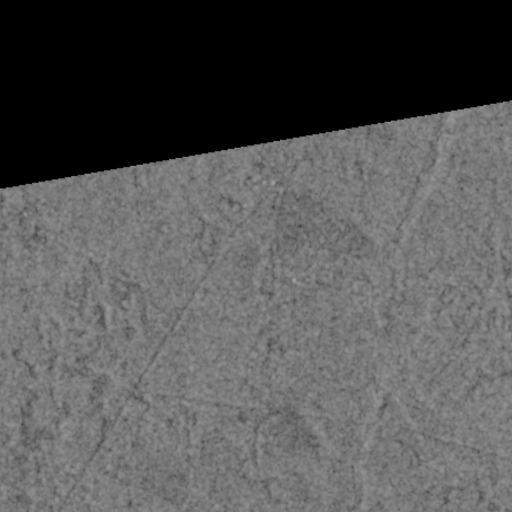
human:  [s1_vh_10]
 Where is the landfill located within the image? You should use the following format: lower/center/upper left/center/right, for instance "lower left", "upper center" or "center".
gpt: The landfill is located in the center of the image.
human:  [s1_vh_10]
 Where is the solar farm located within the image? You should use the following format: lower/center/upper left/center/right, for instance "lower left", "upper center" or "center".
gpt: The solar farm is located in the center right of the image.
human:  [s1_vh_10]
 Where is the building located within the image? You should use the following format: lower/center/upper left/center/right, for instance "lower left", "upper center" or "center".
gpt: The building is located in the lower center of the image.
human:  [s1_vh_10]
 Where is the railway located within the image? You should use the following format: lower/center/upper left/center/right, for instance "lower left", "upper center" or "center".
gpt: The railway is located in the right of the image.
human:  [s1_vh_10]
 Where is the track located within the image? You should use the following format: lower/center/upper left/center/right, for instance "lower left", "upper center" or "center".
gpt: There is no track in the image.

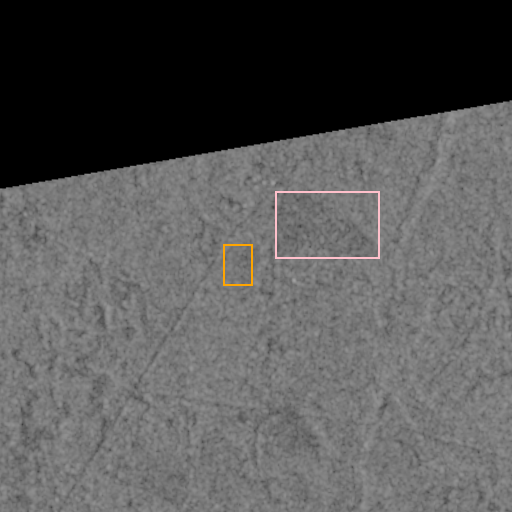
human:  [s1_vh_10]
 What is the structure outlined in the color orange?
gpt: The structure outlined in orange is a landfill.
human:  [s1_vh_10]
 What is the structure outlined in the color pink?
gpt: The structure outlined in pink is a solar farm.
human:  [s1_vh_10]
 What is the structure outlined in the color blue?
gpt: There is no blue outline.